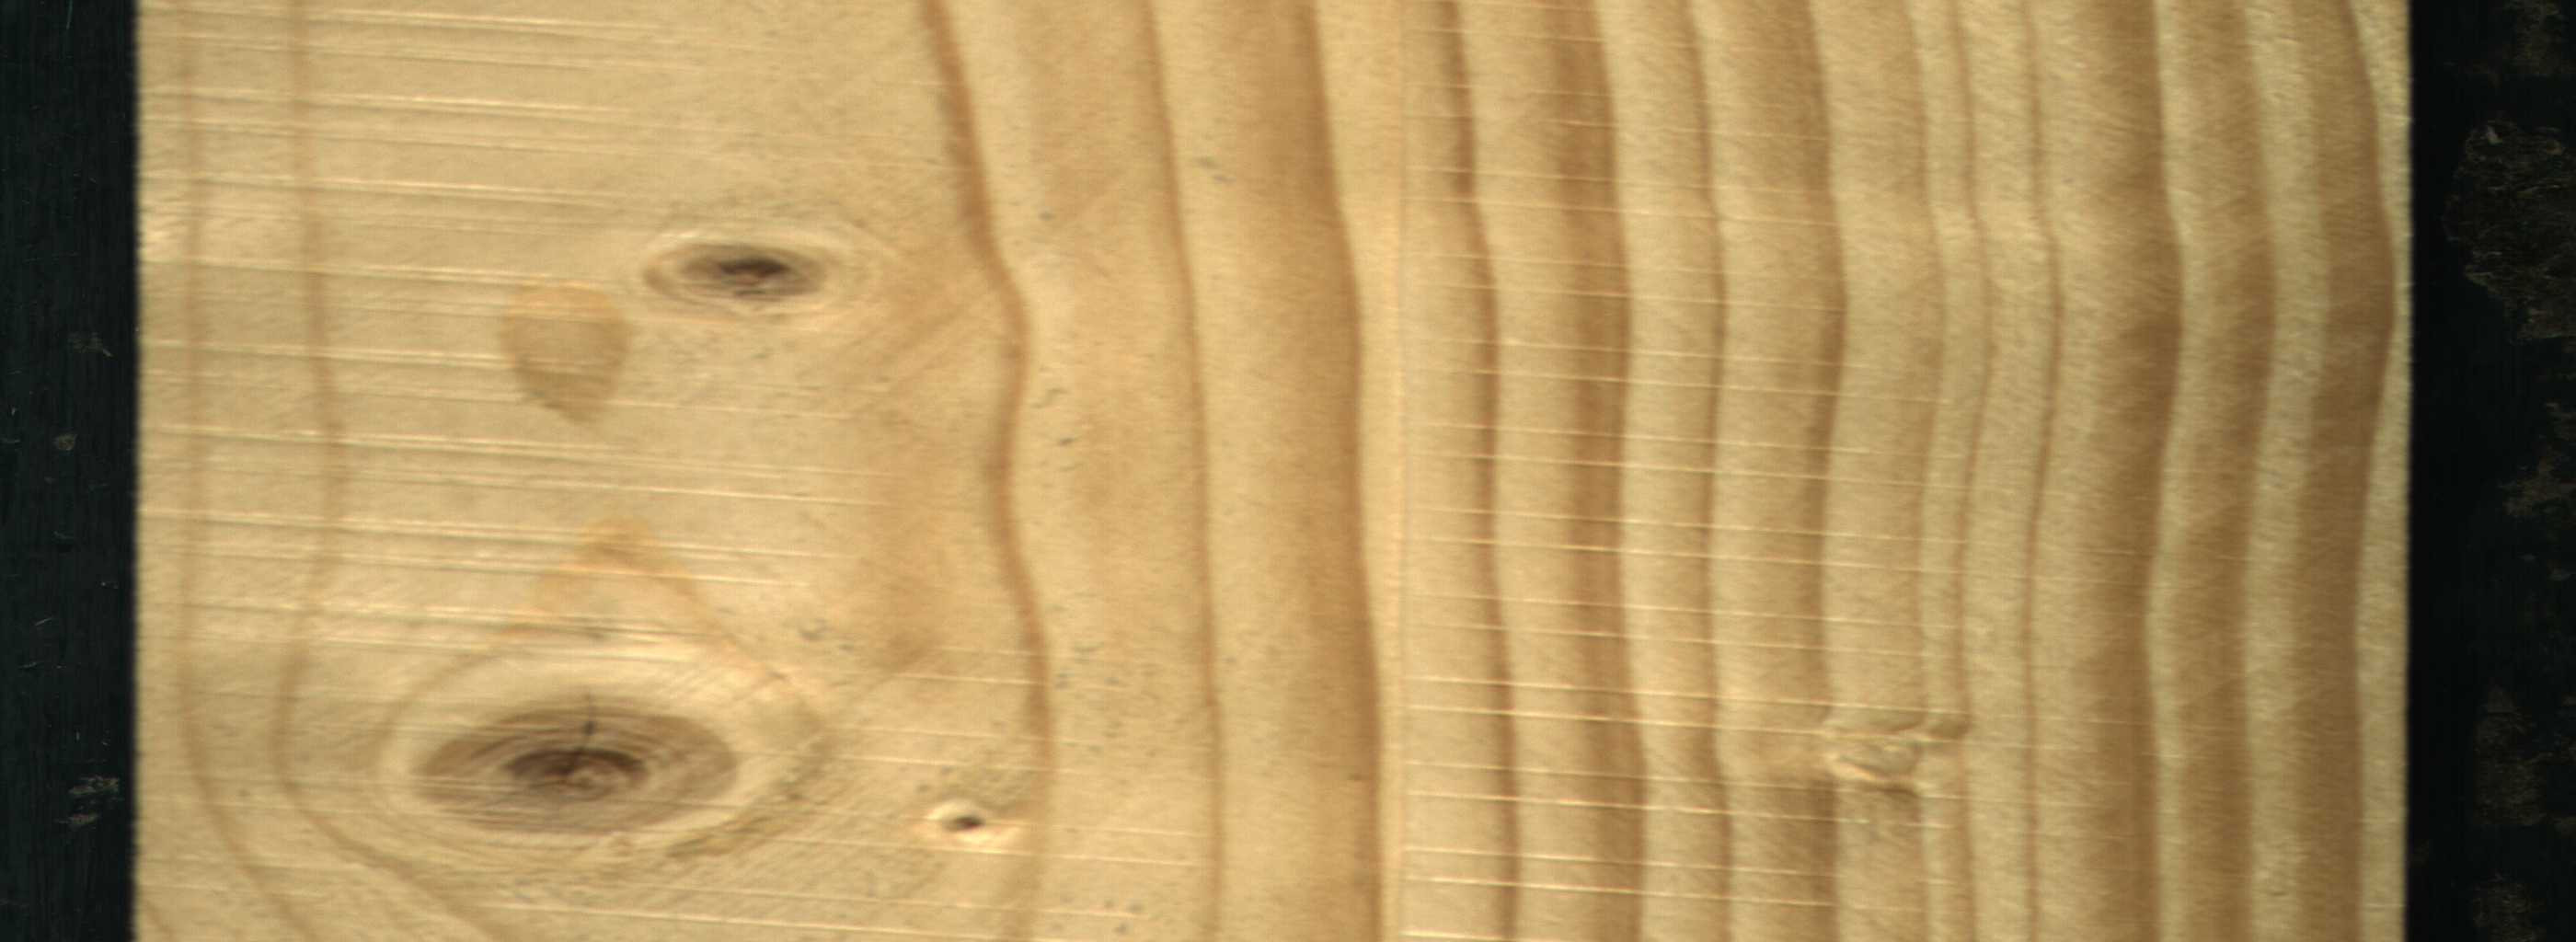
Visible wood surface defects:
Live_Knot
Live_Knot